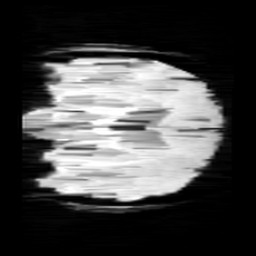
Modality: minIP
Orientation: coronal
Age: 12
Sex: female
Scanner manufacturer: siemens
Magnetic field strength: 3 T
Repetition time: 0.027 s
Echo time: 0.02 s